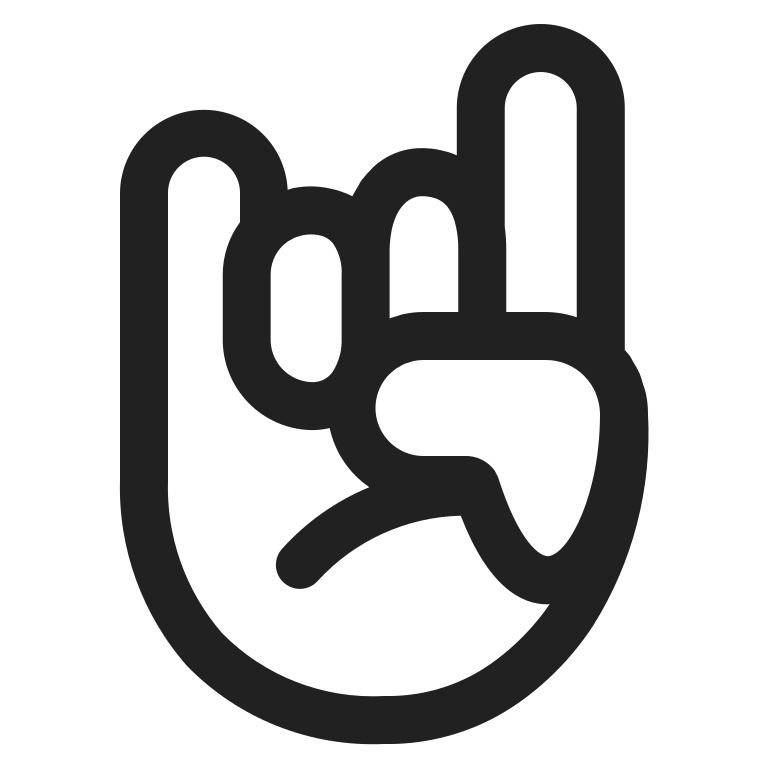
sign of the horns high contrast default